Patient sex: M
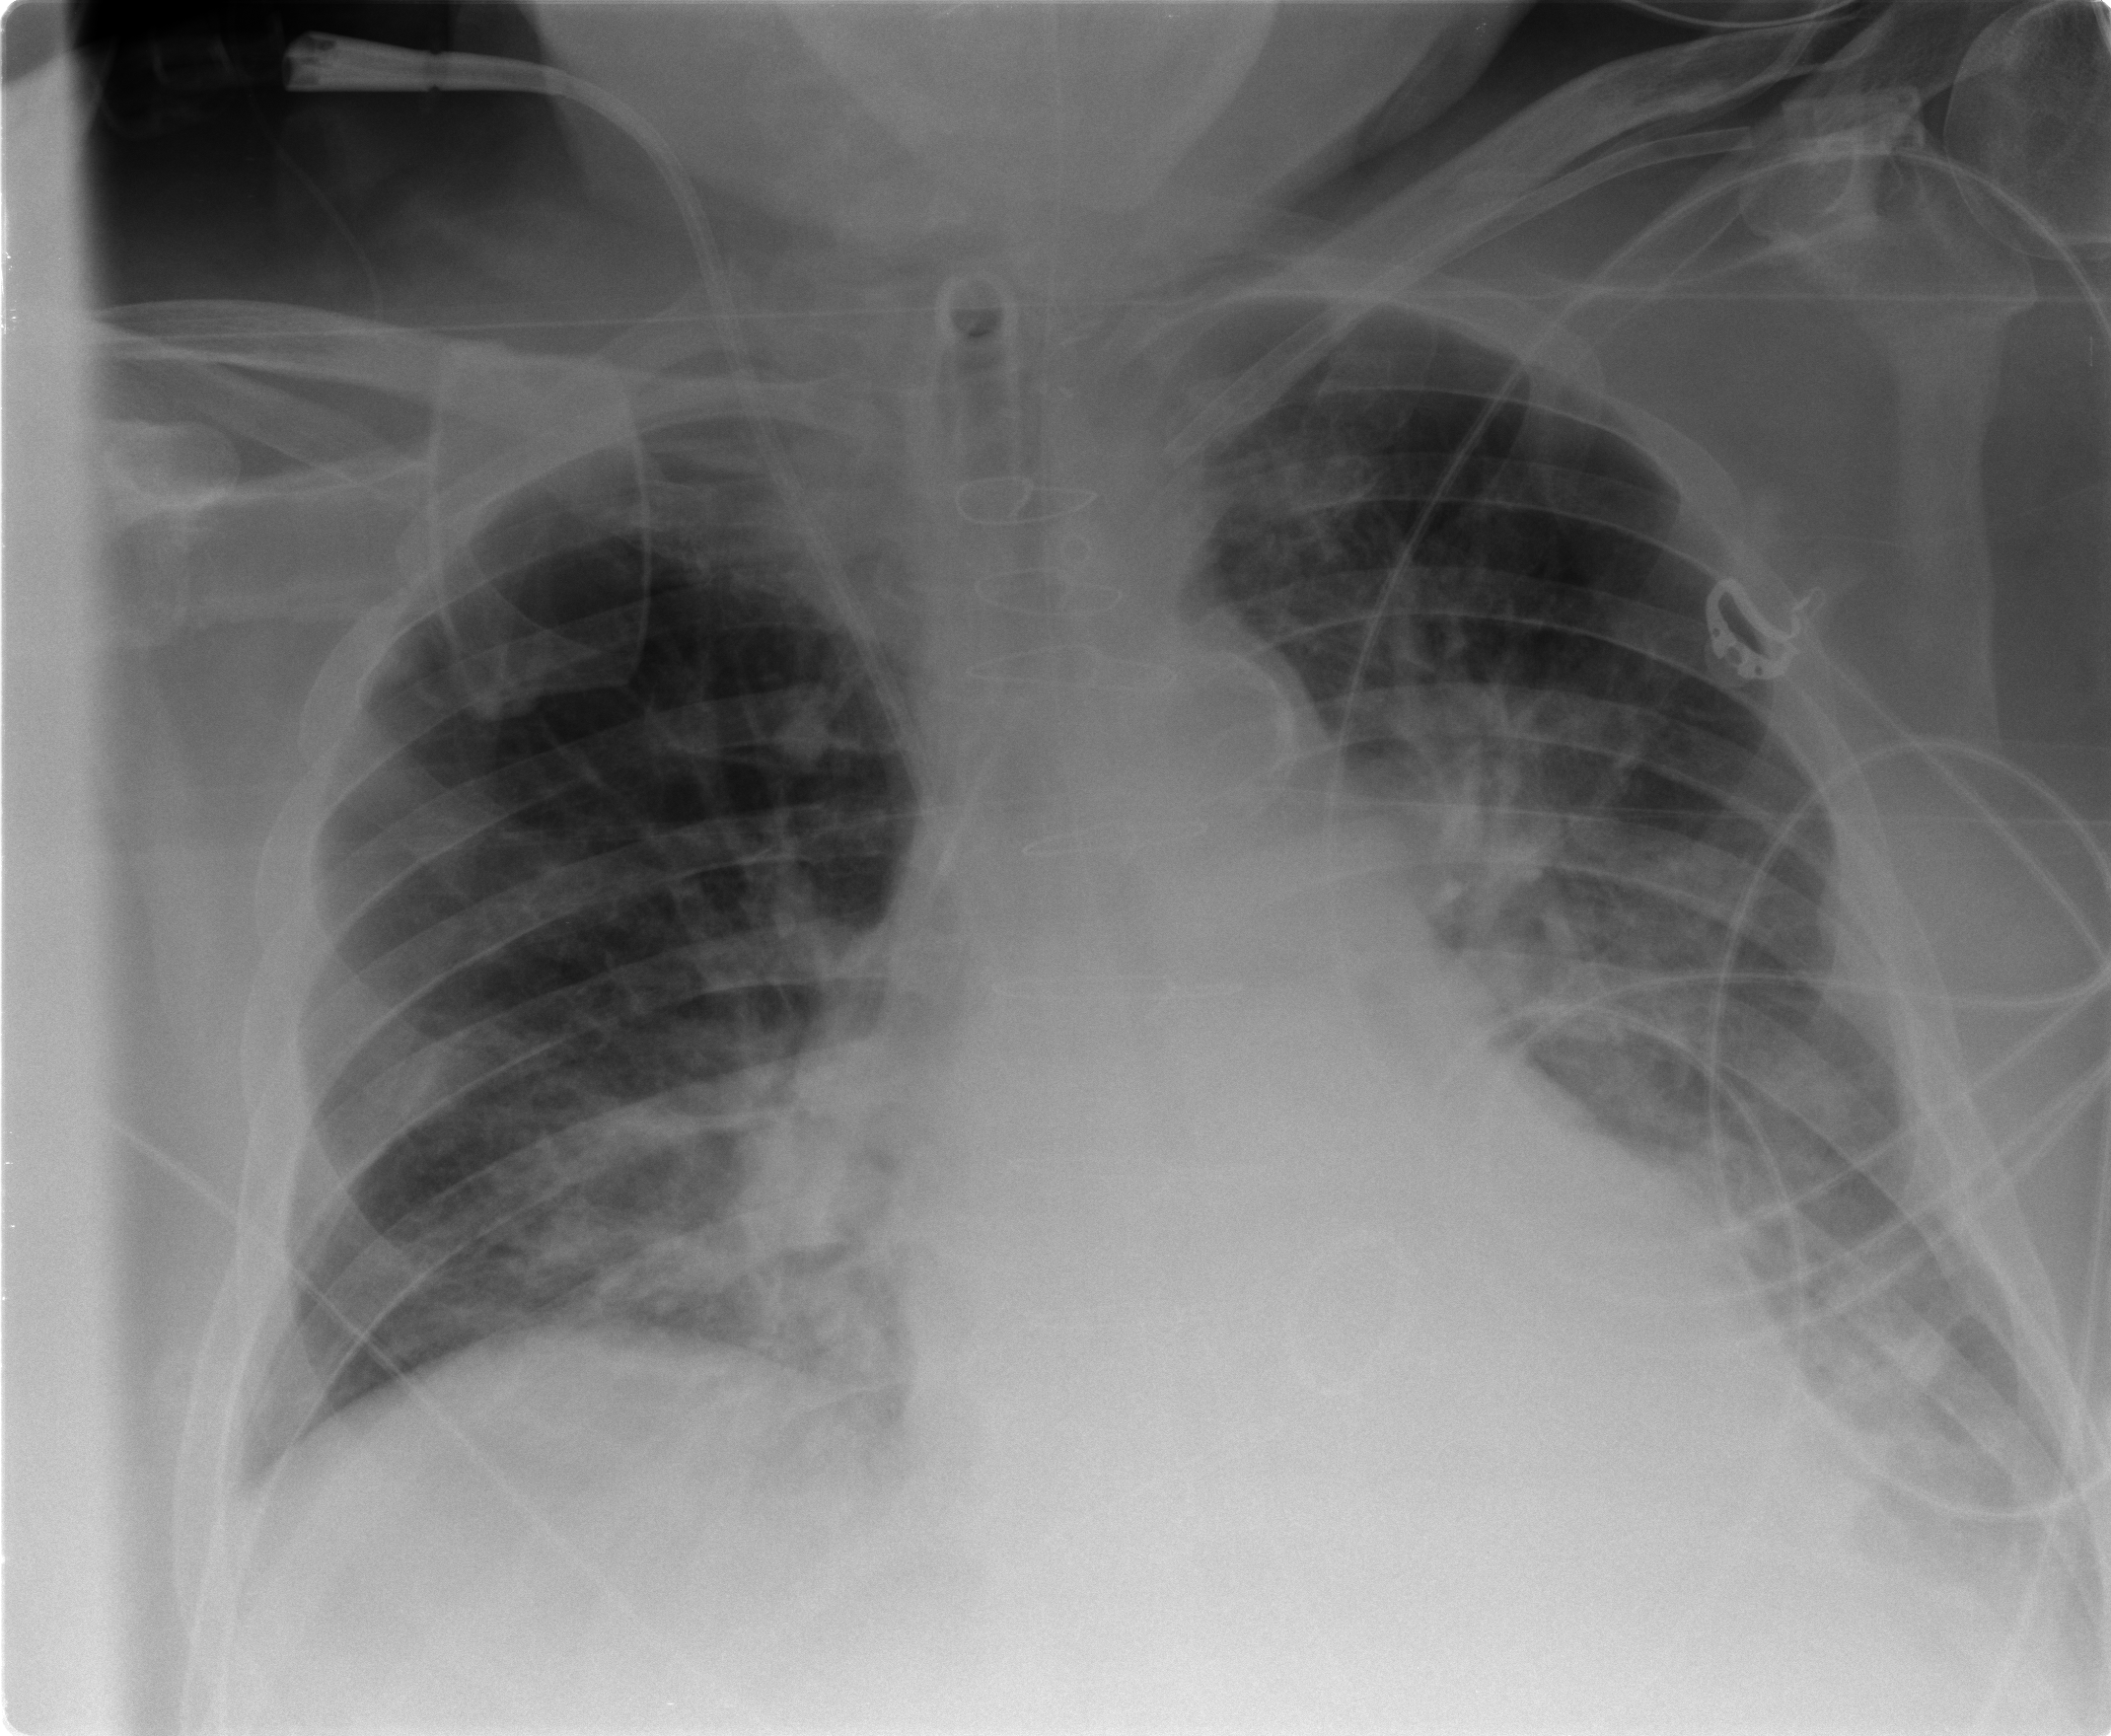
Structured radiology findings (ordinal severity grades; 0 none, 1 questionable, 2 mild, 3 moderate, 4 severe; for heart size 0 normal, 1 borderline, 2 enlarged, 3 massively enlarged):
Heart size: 0
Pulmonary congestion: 2
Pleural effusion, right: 1
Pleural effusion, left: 1
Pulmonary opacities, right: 2
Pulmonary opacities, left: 2
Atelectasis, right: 2
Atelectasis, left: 2